Question: Hi I've configured a rewrite rule on my IIS but it seems like it never gets fired I've been working on this for several hours without any luck this is my rule in the of the appplication:
'''
<rewrite>
<rules>
<rule name="Rewrite frienly url to snapshot" stopProcessing="true">
<match url="/(localhost:2934)\/trabajos\/([\w-]+)\/([\w-|\-]+)" />
<action type="Rewrite" url="\/snapshots/{R:2}.html" logRewrittenUrl="true" />
</rule>
</rules>
</rewrite>
'''
my URL is the following:
<URL>
'
and I want to rewrite as:
<URL>
this is the result I get from testing the pattern in the IIS:

to me seems to be ok
but when testing the URL in the browser, I feel like the rule never gets fired, in fact, I've configured to trace failed request like <URL> and I don't get any error or file in the logs folder.
ex: C:\inetpub\logs\FailedReqLogFiles
I'm getting a 404 error instead and it's logged like this:
'''
2015-03-28 18:56:11 ::1 GET /trabajos/3ba2a9e4/some-cool-tile - 2934 - ::1 Mozilla/5.0+(Windows+NT+6.3;+Win64;+x64)+AppleWebKit/537.36+(KHTML,+like+Gecko)+Chrome/42.0.2311.60+Safari/537.36 - 404 0 2 4
2015-03-28 18:56:15 ::1 GET /trabajos/3ba2a9e4/some-cool-title - 2934 - ::1 Mozilla/5.0+(Windows+NT+6.3;+Win64;+x64)+AppleWebKit/537.36+(KHTML,+like+Gecko)+Chrome/42.0.2311.60+Safari/537.36 - 404 0 2 2
'''
any ideas?
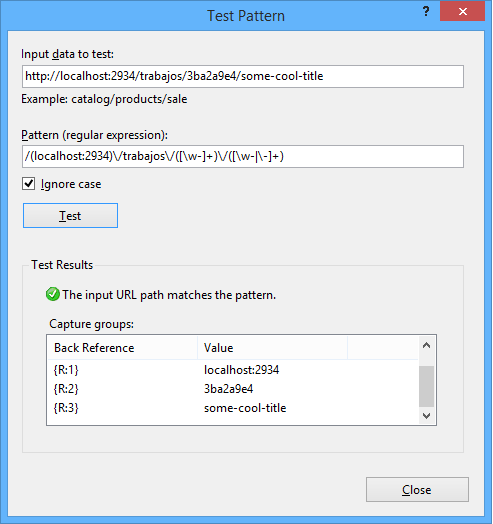
Answer: Seems like I had the same issue as this <URL> I changed the url pattern and removed the slash at the begening of the path.
this is rule that works:
'''
<rewrite>
<rules>
<rule name="Rewrite frienly url to snapshot" stopProcessing="true">
<match url="trabajos\/([\w-]+)\/([\w-|\-]+)" />
<action type="Rewrite" url="snapshots/{R:1}.html" logRewrittenUrl="true" />
</rule>
</rules>
</rewrite>
'''